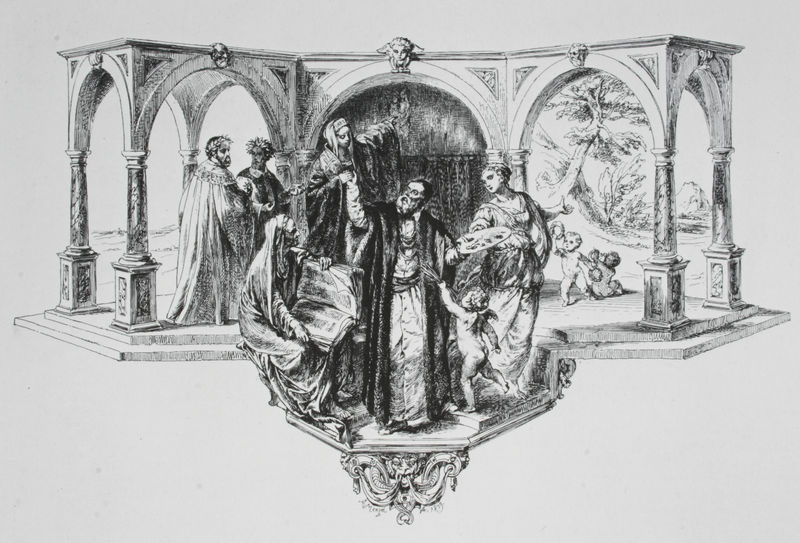
Titel: Apotheose des Tizian. Zur Biographie Tiziano Vecellios
Künstler: Adolph Menzel
Standort: Berlin
Institution: Staatliche Museen zu Berlin, Kupferstichkabinett
Schlagwörter: baum, flügel, hand, mann, weiß, frauen, landschaft, menschen, frau, grau, hintergrund, mitte, männer, raum, schwarz, skizze, szene, säule, säulen, zeichnung, gebäude, schleier, gesichter, architektur, bibel, sockel, gesten, vorhang, natur, gewand, mantel, adel, gewänder, kind, bühne, theater, renaissance, kinder, engel, garten, putte, putto, bogen, studie, dächer, grafik, bühnenbild, lesen, verzierung, maler, muse, stufen, schauspiel, bögen, arkade, gewölbe, alter, buch, schweben, druck, radierung, stich, künstler, fliegend, herrscher, allegorie, entwurf, kranz, lorbeer, lorbeerkranz, palette, arkaden, kapitell, antik, rundbögen, eros, gärtner, baldachin, tempel, gelehrter, konsole, kränze, schauspieler, amor, putten, kupferstich, turban, putti, ziege, achteck, sechseck, basen, kolonaden, lorbeerkränze, sechseckig, masken, baldachine, kanbe, schlussteine, romanisierend, bühnenaufbau, lebensfäden, wabe, bodest